Question:
On entering the customer name in textbox it searches for customer info. I have generated successfully using JQuery by passing the entire table through Json variable, as I dont want any page refresh. Now I want to select the customer id generated from mysql db (php) through radio button, but the radio button event is not working. For testing purpose I have put a static table having the same radio button properties in that particular div(place for dynamic record generation using JQuery) and working fine. Hence I found that the data received through JQuery got some problem. Hope I am clear. Please find a way. Thanks in advance.
'''
<input type="text" placeholder="full name" id="fullName" name="fullName" class="txt" style="width: 250px" />&ensp;
<input type="button" id="btSelect" value="Select" class="button-crystal" />
<div id="disp"></div>
'''
'''
$('#btSelect').click(function () {
var form_data = {
genCustDetails: $('#fullName').val(),
is_ajax: 1
};
$.ajax({
type: "POST",
url: "xyz.php",
data: form_data,
dataType: "json",
success: function (response)
{
$('#disp').html(response);
}
});
return false;
});
'''
'''
if (isset($_POST['genCustDetails'])) {
$out="";
$result = mysql_query("select * from dbcustdetails where name like '$_POST[genCustDetails]%'");
while ($row = mysql_fetch_assoc($result)) {
$out.='
<table style="background-color:#eee; margin-bottom:5px;">
<tr>
<th class="td3">Customer ID</th>
<td class="td4">
'.$row["custID"].'&ensp;<input type="radio" id="cust_ID" name="cust_ID" value="'.$row["custID"].'" />
</td>
</tr>
<tr>
<th class="td3">Name</th>
<td class="td4">'.$row["name"].'</td>
</tr>
<tr>
<th class="td3">Phone No.</th>
<td class="td4">'.$row["phno"].'</td>
</tr>
<tr>
<th class="td3">Email</th>
<td class="td4">'.$row["email"].'</td>
</tr>
<tr>
<td colspan="2" style="padding:0;">
<b>Address</b><br/>'.$row["addr"].'
</td>
</tr>
</table>';
}
echo json_encode($out);
}
'''
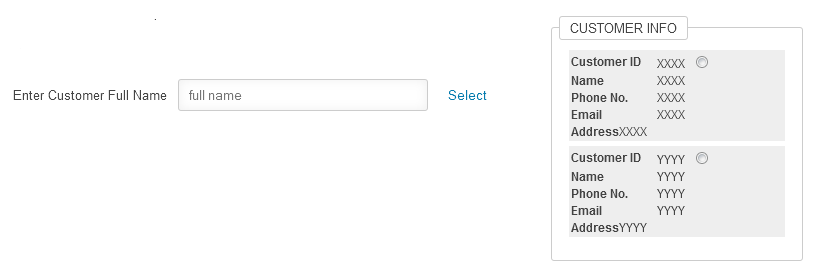
Answer: Maybe You should'nt bind the event properly for the dynamic elements in the DOM.
Try Like this
'''
$('body').on('change','.radiobuttonClassorID',function(){
//actions
});
'''